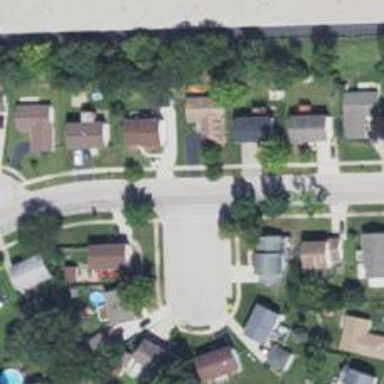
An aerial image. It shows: Residential road.